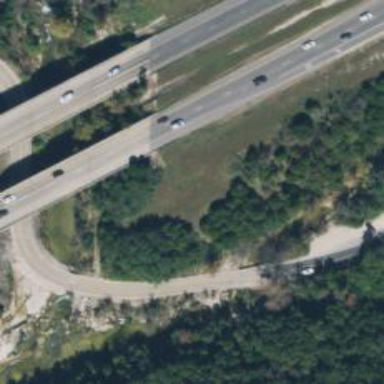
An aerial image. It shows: Bridge crossing over highway trunk expressway.